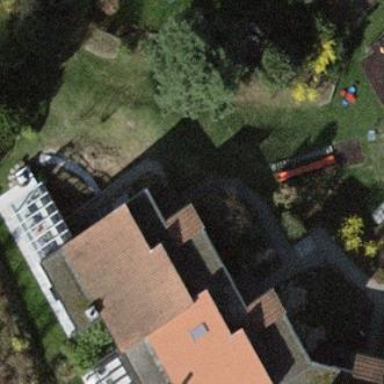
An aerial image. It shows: Terrace building.